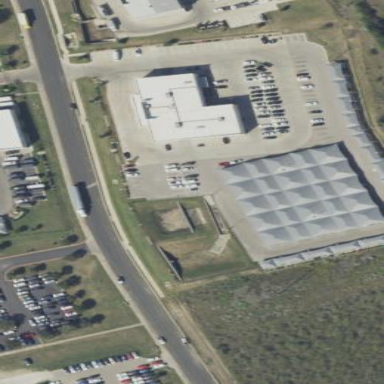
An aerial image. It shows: View of roof of building.